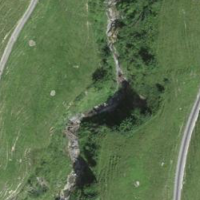
EUNIS habitat code: 23
Species observed at this site:
Mesembrina meridiana
Psophus stridulus
Chorthippus biguttulus